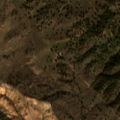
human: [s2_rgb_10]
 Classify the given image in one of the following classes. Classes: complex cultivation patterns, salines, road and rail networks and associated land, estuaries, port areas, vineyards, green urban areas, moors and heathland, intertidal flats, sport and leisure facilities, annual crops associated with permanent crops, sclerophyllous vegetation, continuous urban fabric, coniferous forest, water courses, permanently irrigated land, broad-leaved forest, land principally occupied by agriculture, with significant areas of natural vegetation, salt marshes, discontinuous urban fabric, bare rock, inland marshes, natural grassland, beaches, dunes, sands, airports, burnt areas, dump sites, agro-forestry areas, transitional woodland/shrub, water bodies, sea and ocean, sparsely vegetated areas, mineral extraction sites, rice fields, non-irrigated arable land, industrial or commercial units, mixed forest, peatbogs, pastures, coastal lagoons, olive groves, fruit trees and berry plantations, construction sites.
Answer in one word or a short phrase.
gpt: pastures, agro-forestry areas